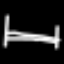
Label: bed